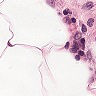
Metastatic tissue present: no